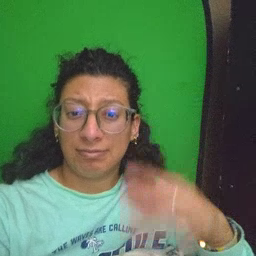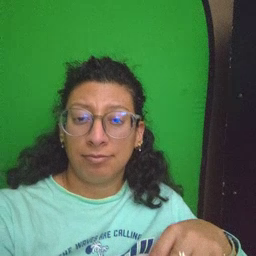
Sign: sticky